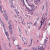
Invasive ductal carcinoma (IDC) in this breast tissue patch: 1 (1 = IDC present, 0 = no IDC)